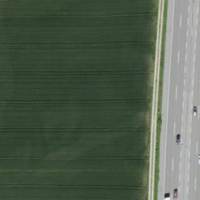
EUNIS habitat code: 57
Species observed at this site:
Milvus migrans